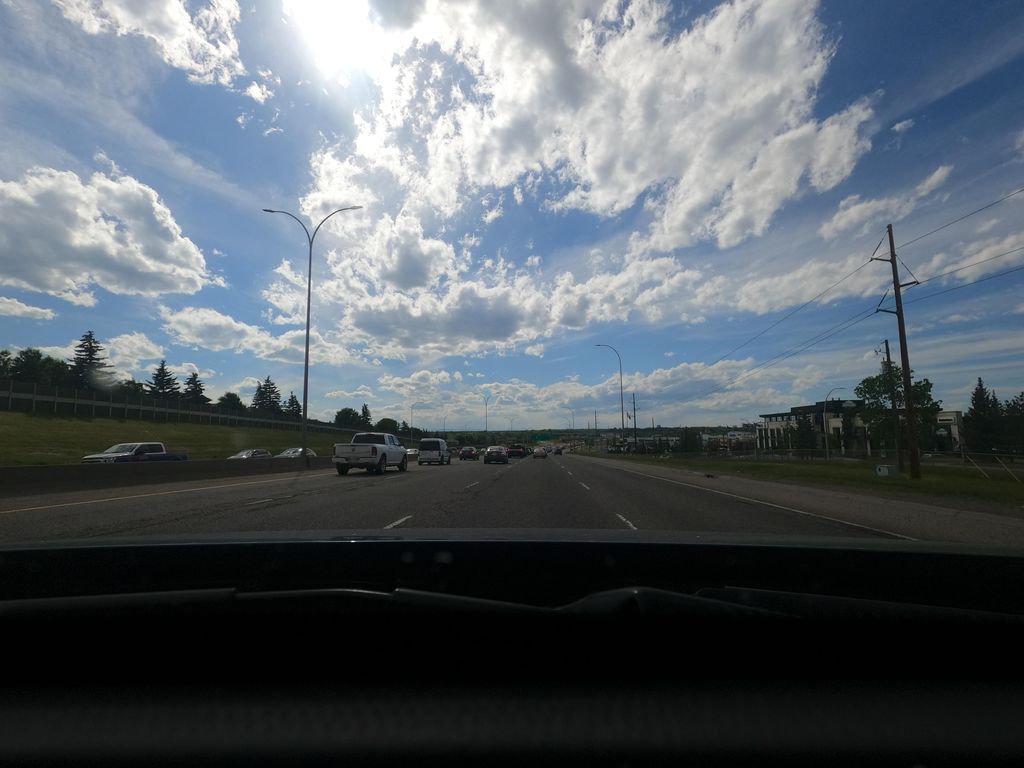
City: calgary